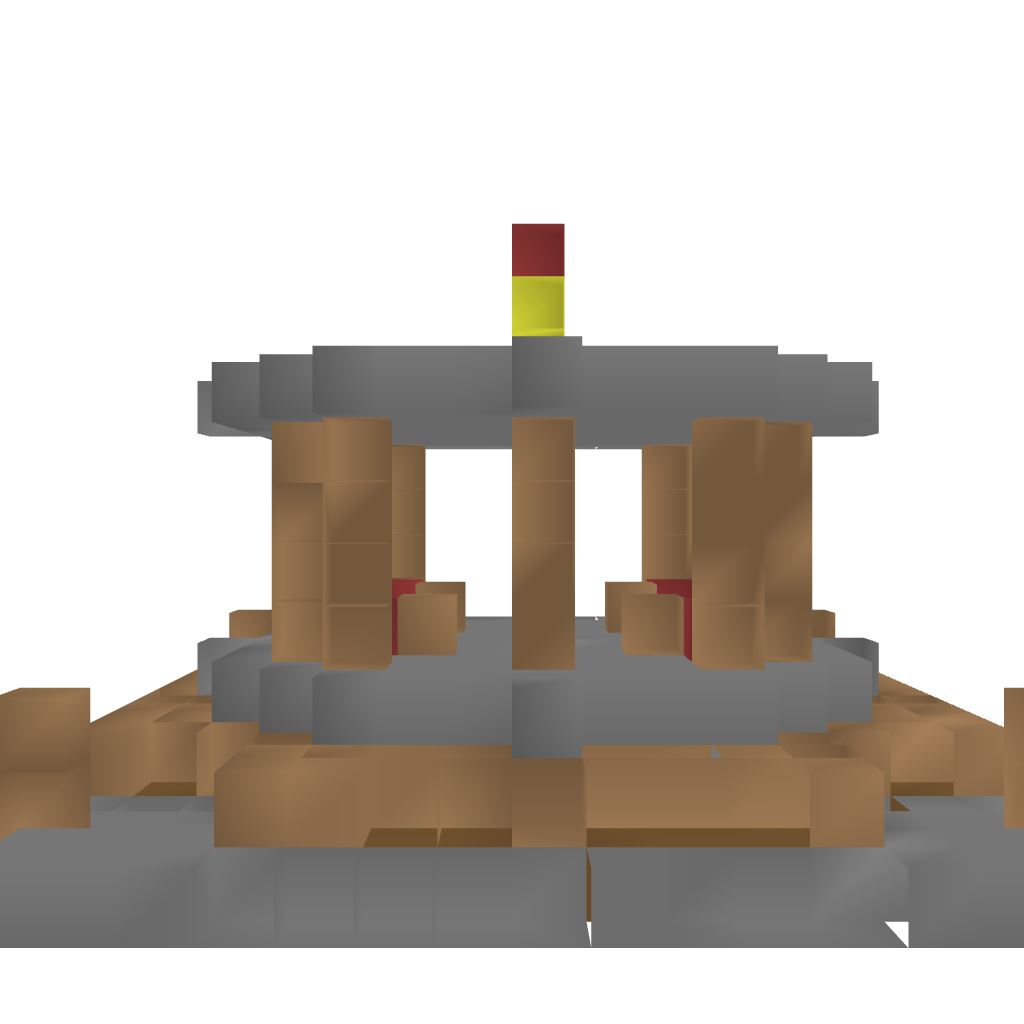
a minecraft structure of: Merry Go Round good quality